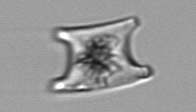
Label: Eucampia